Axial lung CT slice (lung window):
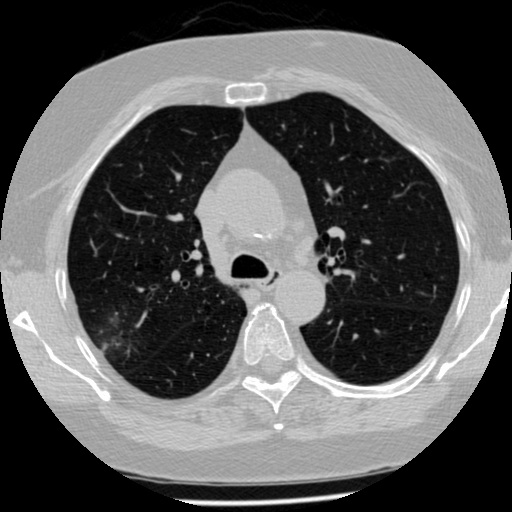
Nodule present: yes
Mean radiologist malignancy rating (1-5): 3.5